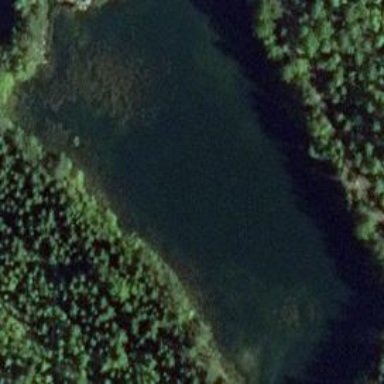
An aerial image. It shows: Pond with natural water.